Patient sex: M
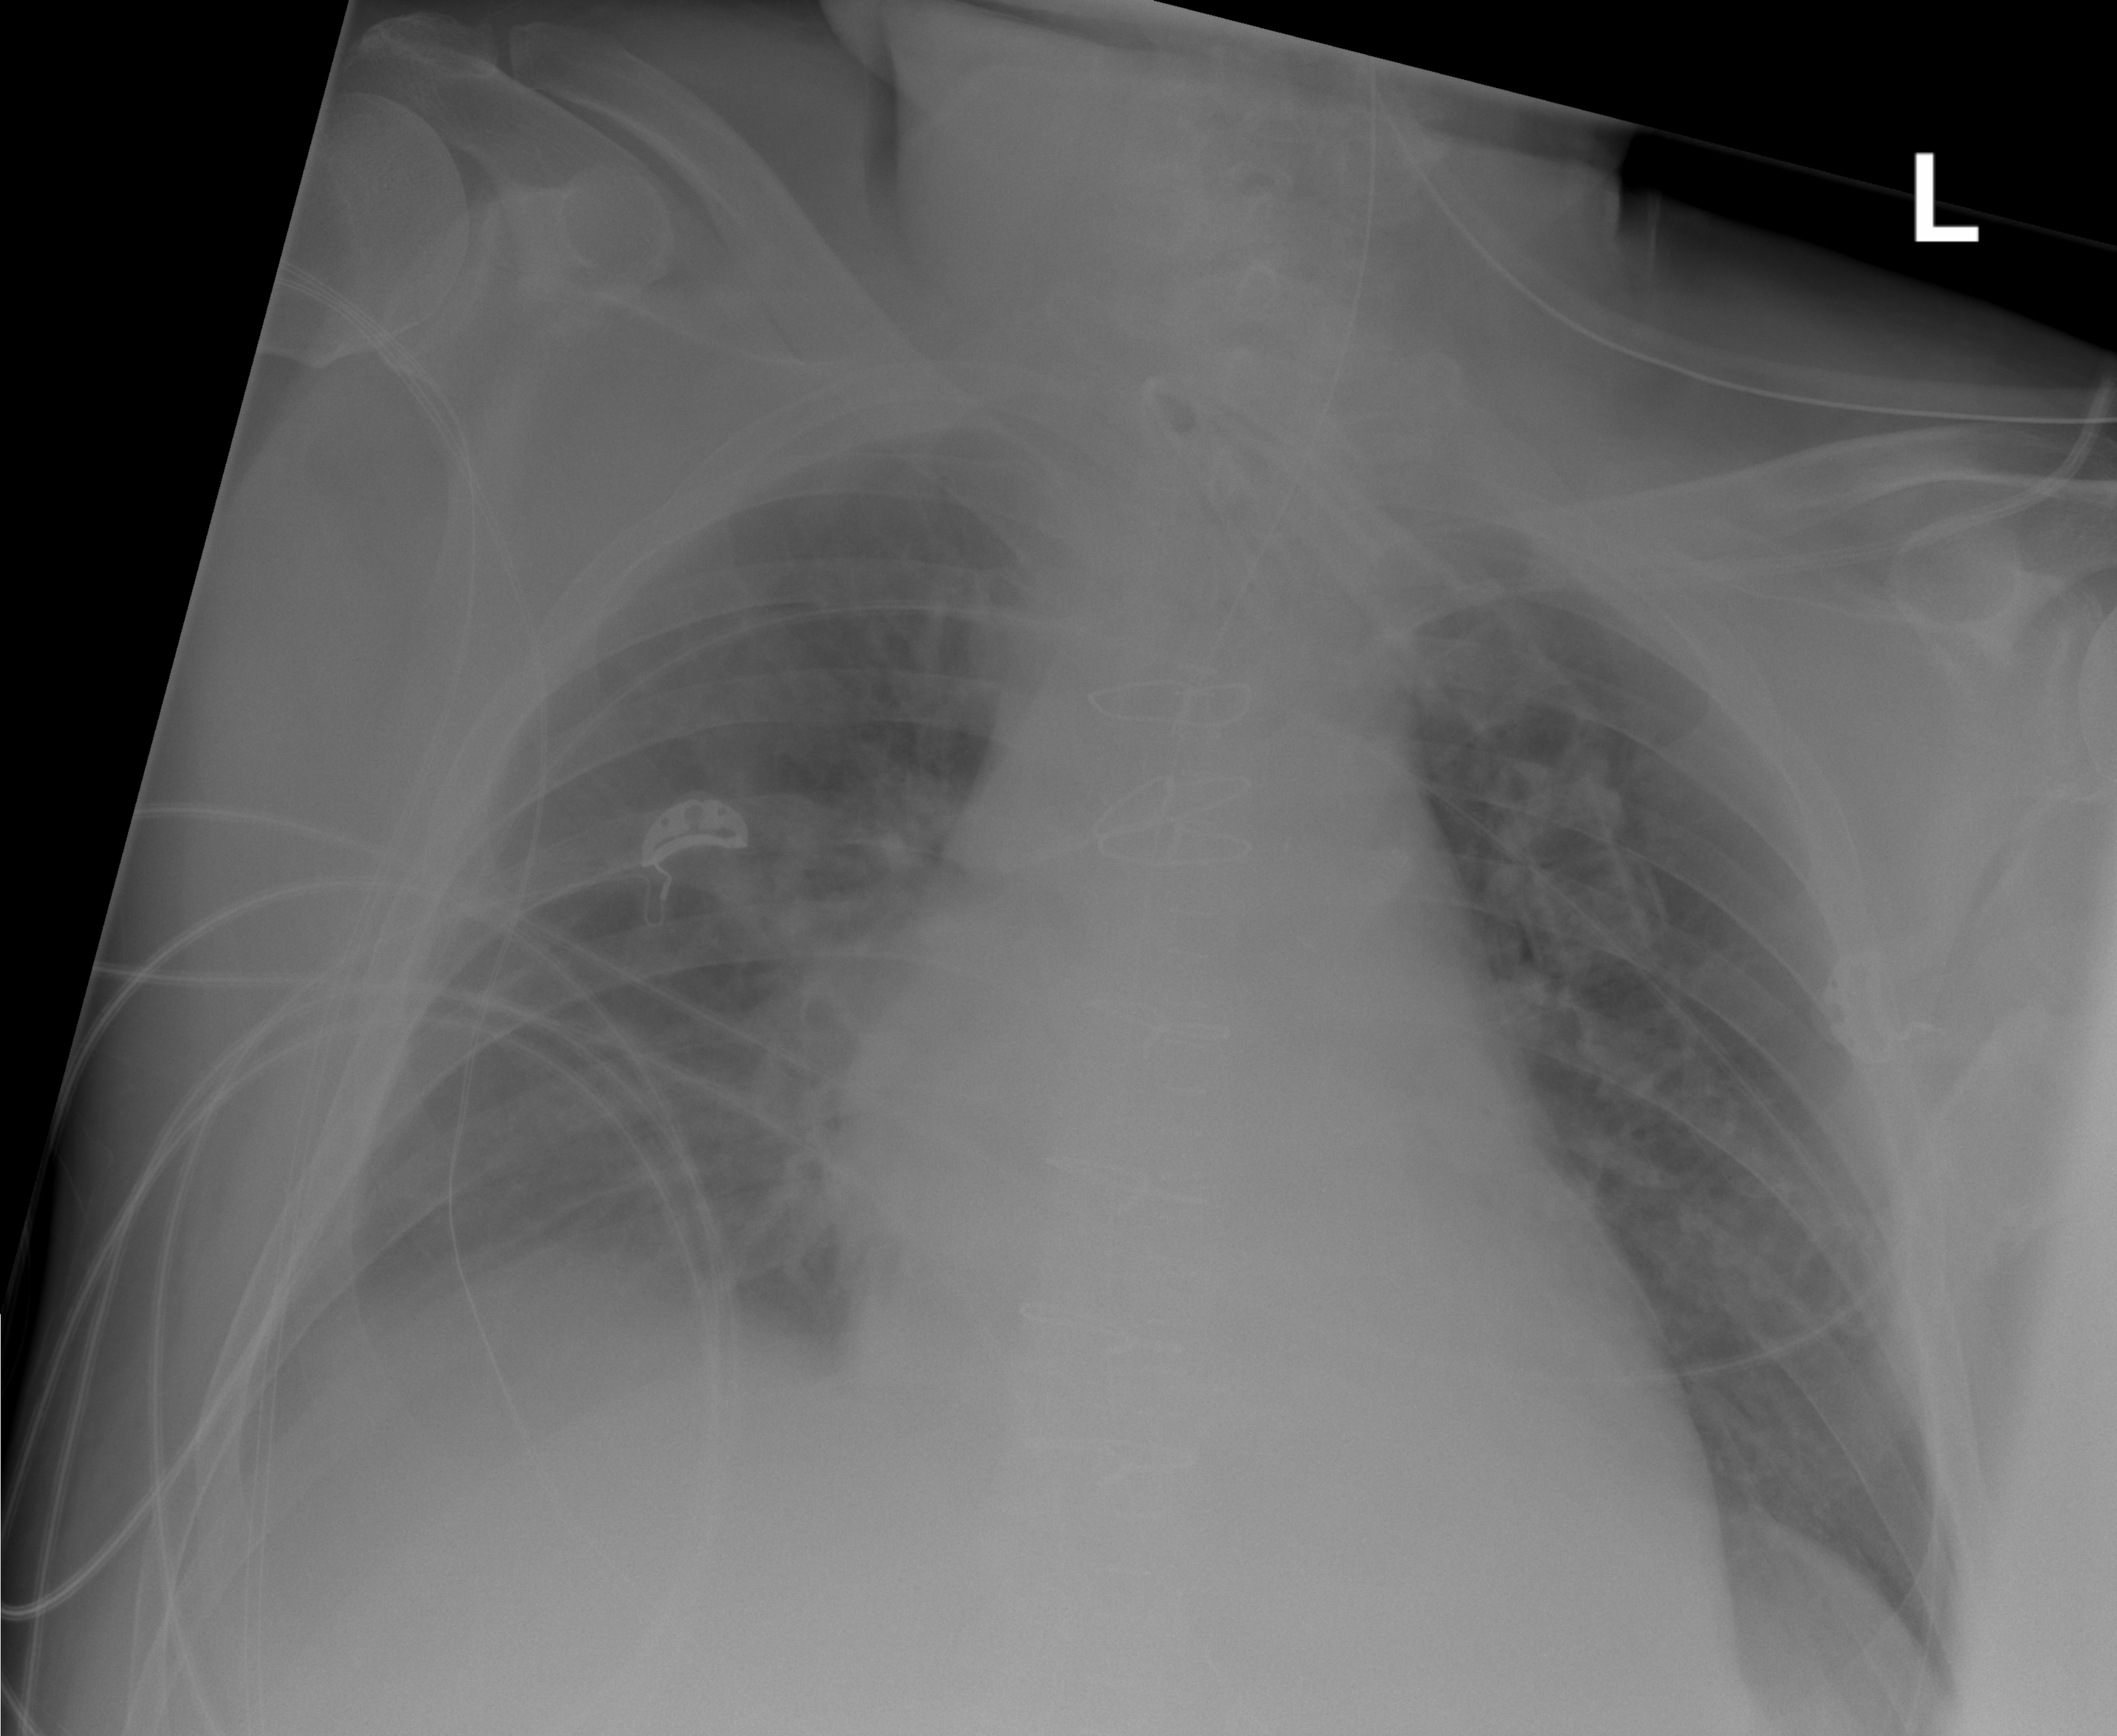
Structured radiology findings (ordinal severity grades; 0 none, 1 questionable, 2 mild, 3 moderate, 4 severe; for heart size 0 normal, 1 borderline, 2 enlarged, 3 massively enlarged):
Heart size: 2
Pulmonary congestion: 2
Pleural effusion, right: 2
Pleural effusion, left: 0
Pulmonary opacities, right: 1
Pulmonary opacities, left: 0
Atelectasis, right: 0
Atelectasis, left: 0